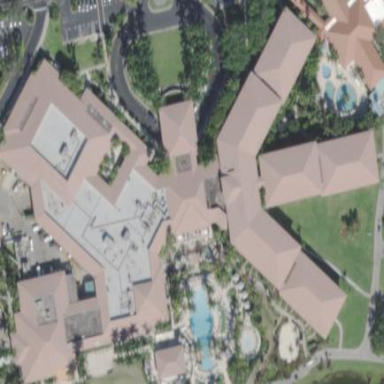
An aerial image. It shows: Hotel building.